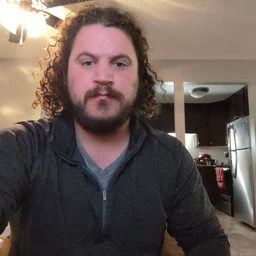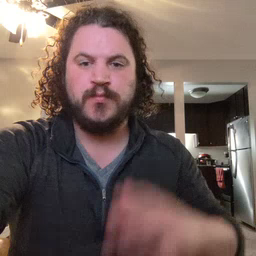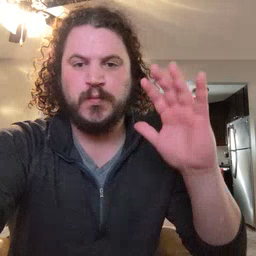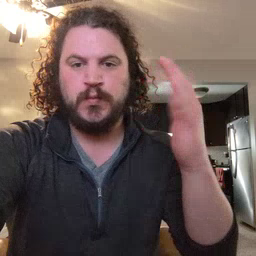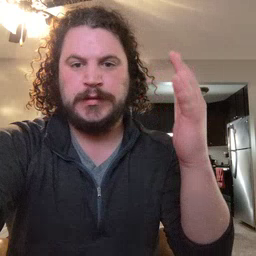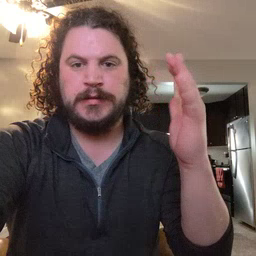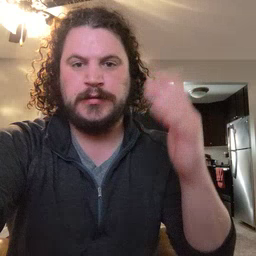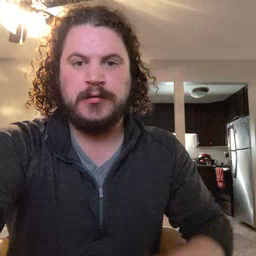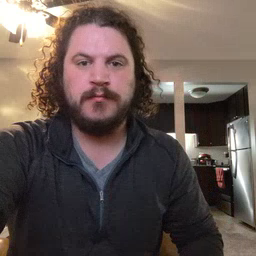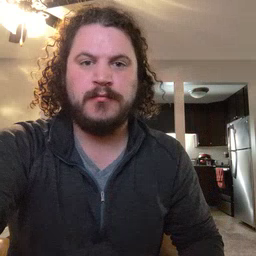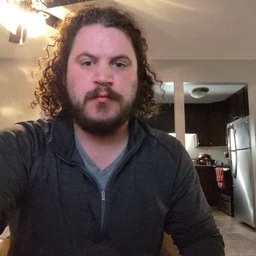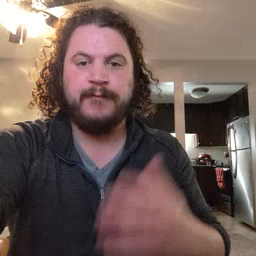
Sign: tree